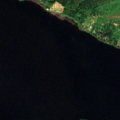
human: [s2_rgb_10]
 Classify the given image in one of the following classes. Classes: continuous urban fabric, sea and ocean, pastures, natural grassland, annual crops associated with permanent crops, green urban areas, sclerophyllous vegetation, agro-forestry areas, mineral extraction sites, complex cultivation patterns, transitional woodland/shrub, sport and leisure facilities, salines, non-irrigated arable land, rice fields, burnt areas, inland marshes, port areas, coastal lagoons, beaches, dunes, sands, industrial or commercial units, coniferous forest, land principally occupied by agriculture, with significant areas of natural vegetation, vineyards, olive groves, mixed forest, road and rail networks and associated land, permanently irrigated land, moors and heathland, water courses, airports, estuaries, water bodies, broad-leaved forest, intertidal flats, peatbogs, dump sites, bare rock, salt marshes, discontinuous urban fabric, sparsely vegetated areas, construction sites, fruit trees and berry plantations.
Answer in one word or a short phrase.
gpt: mixed forest, water bodies